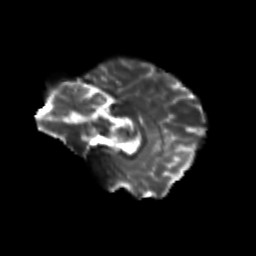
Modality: T2w
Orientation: sagittal
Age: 28
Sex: female
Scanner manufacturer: siemens
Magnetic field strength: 3 T
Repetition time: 3.5 s
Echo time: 0.113 s